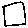
Label: square